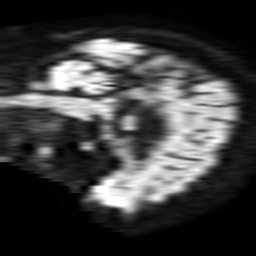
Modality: TRACE
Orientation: sagittal
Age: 85
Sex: female
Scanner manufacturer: philips
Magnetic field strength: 1.5 T
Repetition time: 3.269 s
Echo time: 0.06922 s